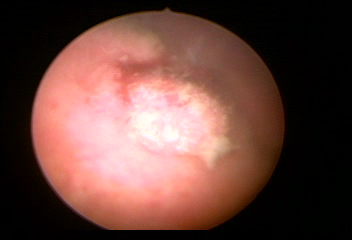
Modality: WLC
Class: Malignant
Subclass: HighGradePapillary
Lesion: L3
Stage: T1
Morphology: Papillary
Bladder cancer association: Yes
Annotated structures: Tumor